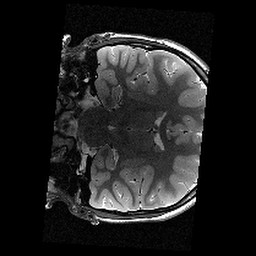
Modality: T2w
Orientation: coronal
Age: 11
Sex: female
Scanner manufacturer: siemens
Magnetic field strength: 3 T
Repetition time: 8.46 s
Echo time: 0.067 s